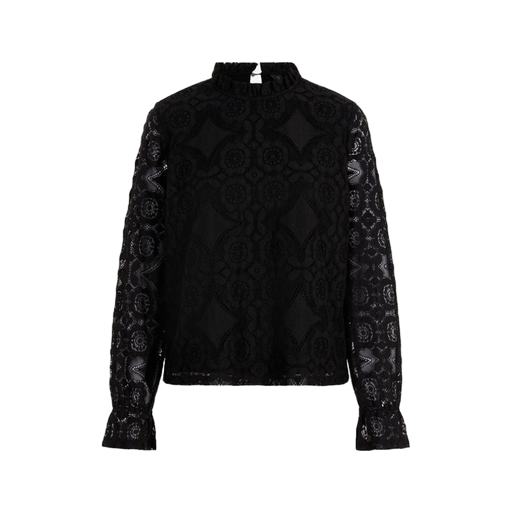
vero moda black high neck blouse, black floral-lace shirt, black high neck lace, white background